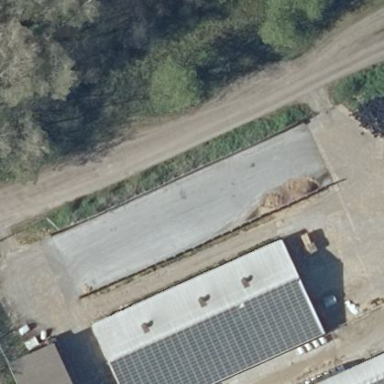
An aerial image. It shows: Building equipped with small solar photovoltaic panel for electricity generation.